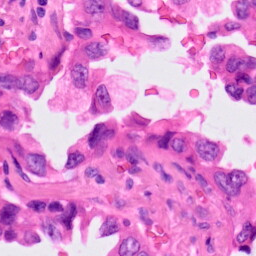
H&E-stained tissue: Lung